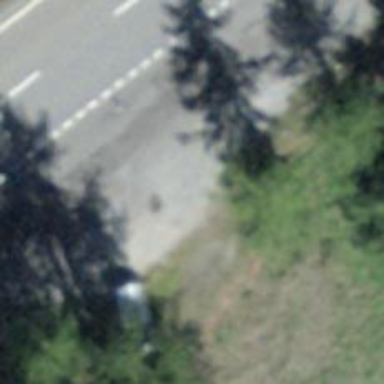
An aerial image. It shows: Rest area on the road.